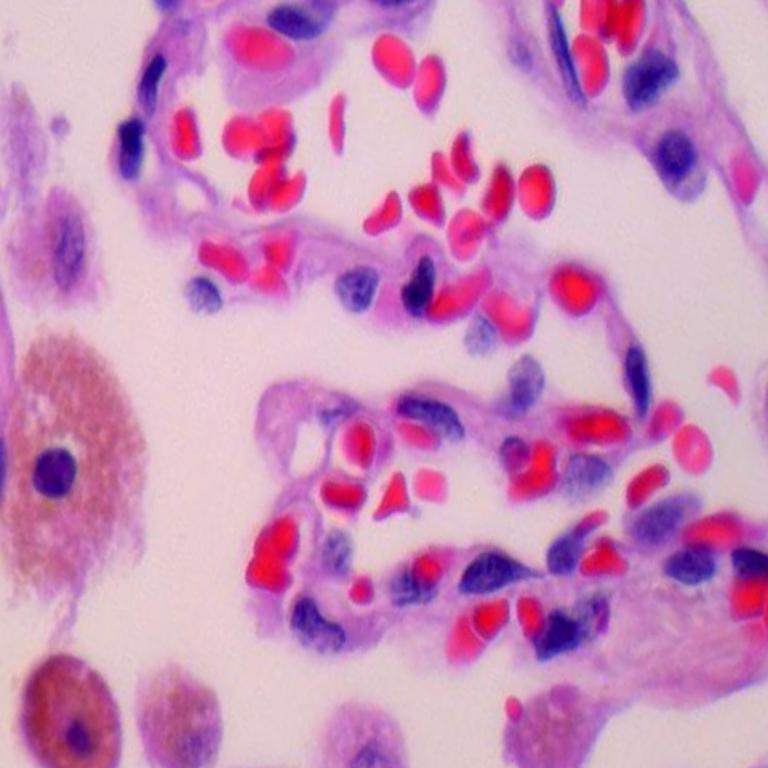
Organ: lung
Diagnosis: benign